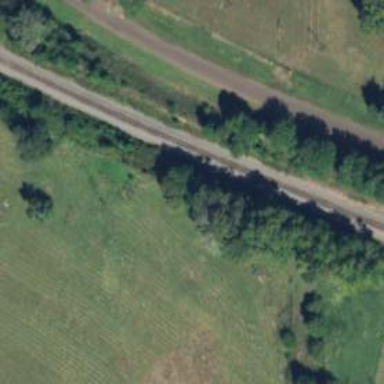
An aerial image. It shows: Railway track.